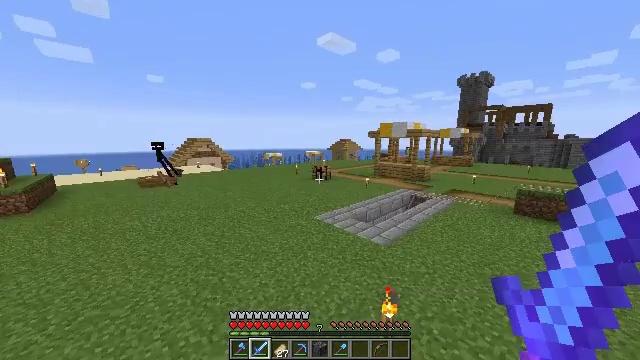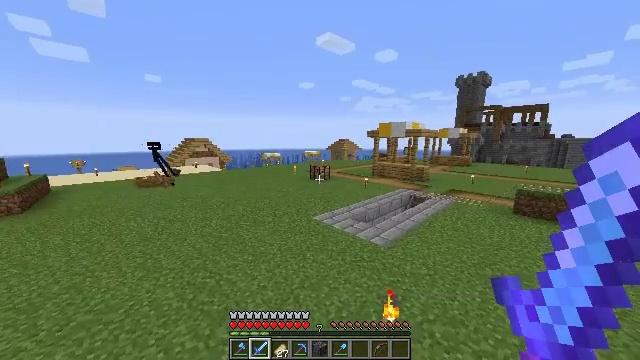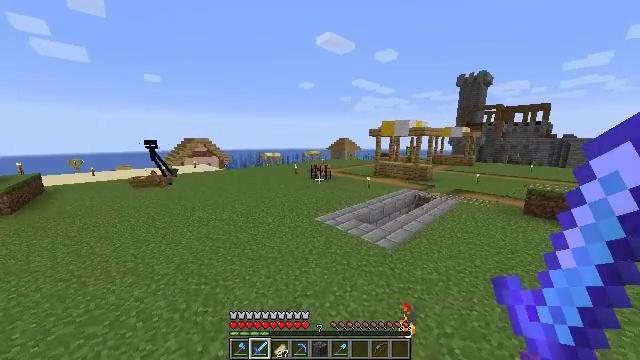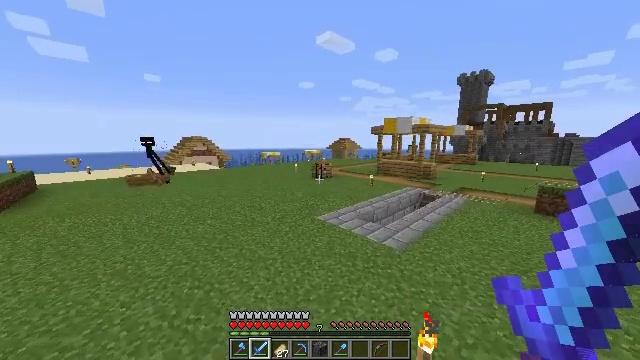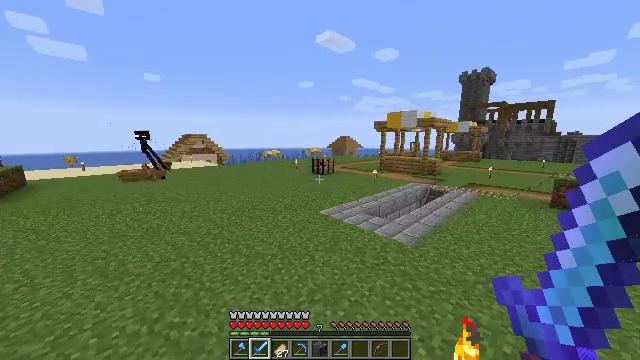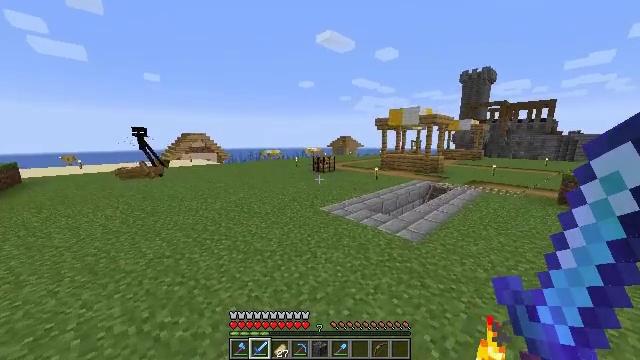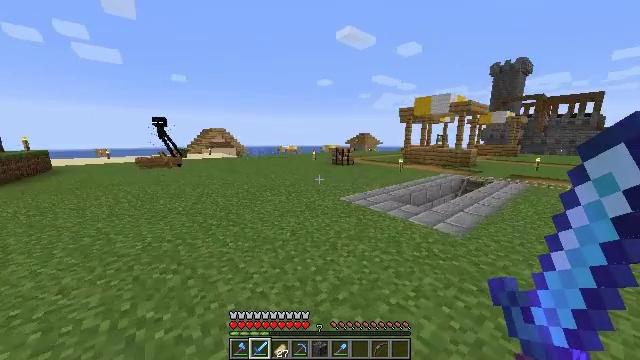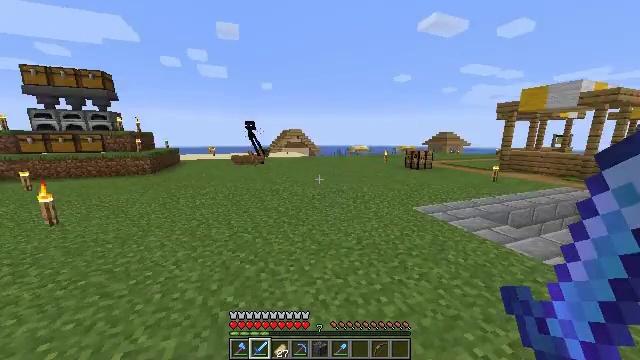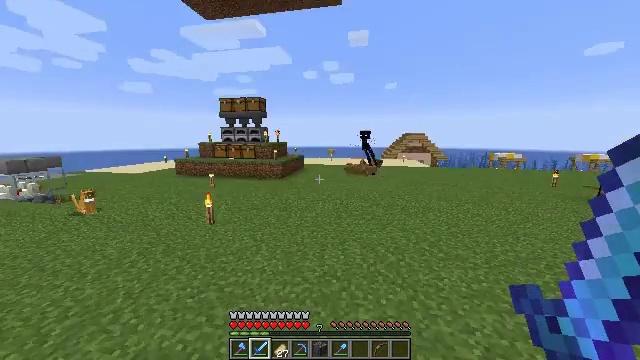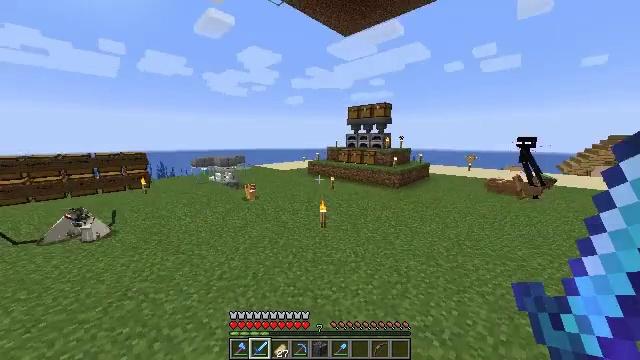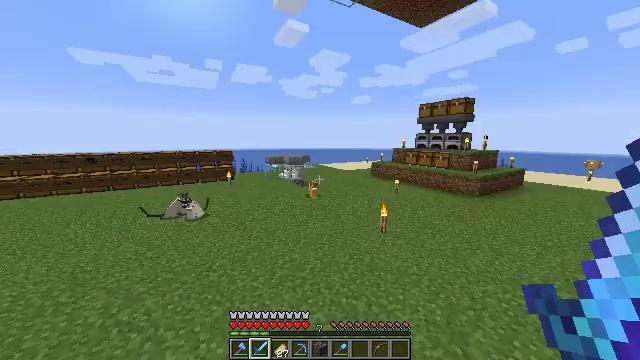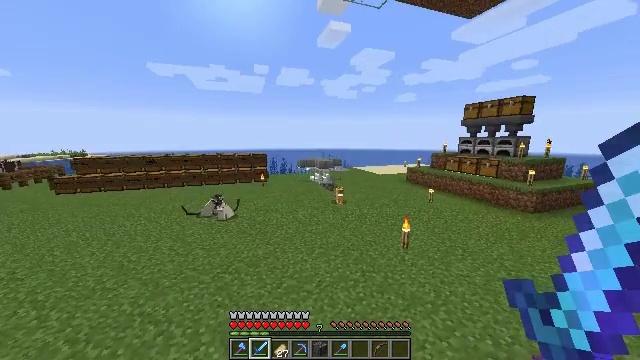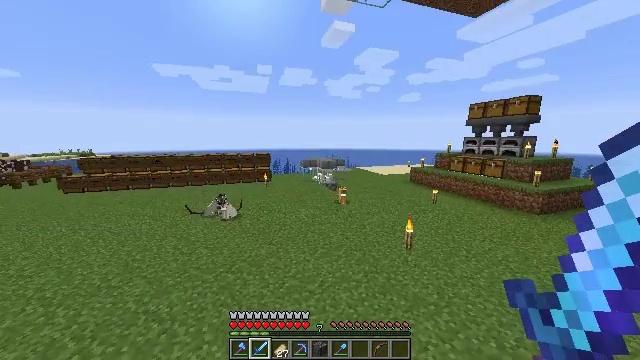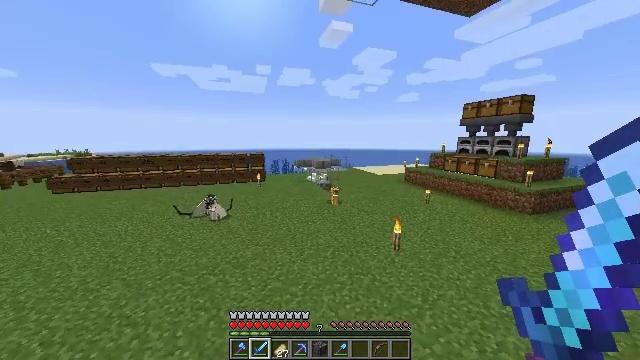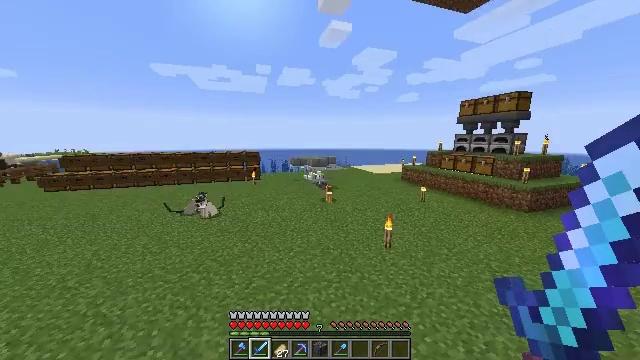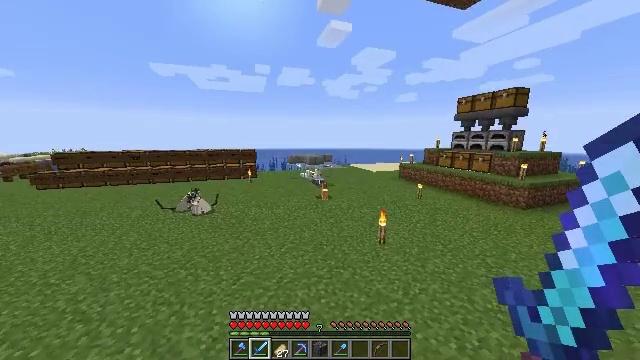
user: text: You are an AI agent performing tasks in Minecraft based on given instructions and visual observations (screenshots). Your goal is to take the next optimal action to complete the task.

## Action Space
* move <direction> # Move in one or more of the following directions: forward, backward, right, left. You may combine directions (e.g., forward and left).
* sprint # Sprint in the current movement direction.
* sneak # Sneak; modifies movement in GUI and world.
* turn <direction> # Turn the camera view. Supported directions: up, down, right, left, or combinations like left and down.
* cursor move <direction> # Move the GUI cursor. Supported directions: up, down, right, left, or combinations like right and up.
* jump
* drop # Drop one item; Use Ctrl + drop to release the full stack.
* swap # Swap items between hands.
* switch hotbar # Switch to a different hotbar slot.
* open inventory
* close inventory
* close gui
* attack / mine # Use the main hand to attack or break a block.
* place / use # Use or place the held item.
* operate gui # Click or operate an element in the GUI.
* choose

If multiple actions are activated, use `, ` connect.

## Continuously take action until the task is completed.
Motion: motion action
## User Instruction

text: Open the crafting table and craft an iron trapdoor with ingots.
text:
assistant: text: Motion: move forward, jump
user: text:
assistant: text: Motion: move forward, sprint, jump
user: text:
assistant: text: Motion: move forward, sprint, jump
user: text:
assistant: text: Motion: move forward, sprint, jump
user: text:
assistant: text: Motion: move forward, sprint, jump
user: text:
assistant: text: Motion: move forward, sprint, turn left, jump
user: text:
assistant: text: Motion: move forward, turn left, jump
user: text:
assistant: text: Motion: move forward, turn left, jump
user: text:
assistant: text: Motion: move forward, turn left, jump
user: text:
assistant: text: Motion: move forward, turn left, jump
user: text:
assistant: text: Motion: move forward, turn left, jump
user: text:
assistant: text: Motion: move forward, sprint, jump
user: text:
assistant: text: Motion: move forward, sprint, jump
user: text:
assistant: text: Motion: move forward
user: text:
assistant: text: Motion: move forward
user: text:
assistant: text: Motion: move forward
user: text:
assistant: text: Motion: move forward
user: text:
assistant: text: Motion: move forward, turn left
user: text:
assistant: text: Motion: move forward, turn left
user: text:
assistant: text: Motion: move forward, turn right
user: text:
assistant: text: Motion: move forward, sprint, turn right
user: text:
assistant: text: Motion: move forward, sprint, turn left
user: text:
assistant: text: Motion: move forward, sprint, turn left
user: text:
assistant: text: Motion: move forward, sprint, turn left
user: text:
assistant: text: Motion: move forward, turn left and up
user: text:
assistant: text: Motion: move forward, sprint, turn left
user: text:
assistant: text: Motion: move forward, sprint
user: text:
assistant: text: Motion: move forward, sprint, turn right
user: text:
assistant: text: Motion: move forward, sprint
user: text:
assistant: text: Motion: move forward, sprint